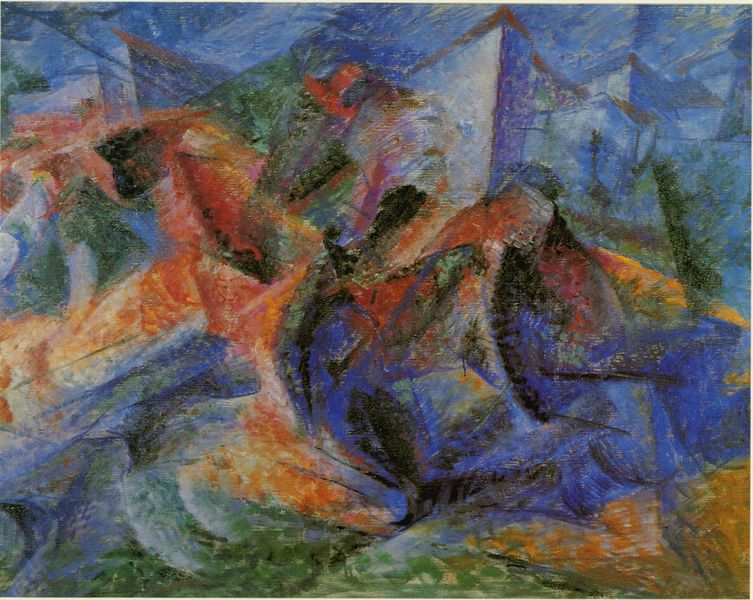
Titel: Cavallo + cavaliere + caseggatio, Pferd + Reiter + Häuser
Künstler: Umberto Boccioni
Standort: Roma
Institution: Galleria Nazionale d'Arte Moderna di Roma
Schlagwörter: baum, berg, blau, dunkel, felsen, gemälde, himmel, mann, schatten, wasser, weiß, wolken, cezanne, dreieck, gelb, grün, kubismus, kubistisch, landschaft, ocker, stadt, bewegung, braun, bunt, frau, hell, hut, licht, orange, pastell, raum, schwarz, ölbild, dach, gebäude, haus, hund, rot, schloss, tier, tiere, wiese, expressionismus, malerei, profile, falten, mensch, spitze, bild, öl, häuser, hügel, wiesen, boden, gold, spitzen, rosa, tal, pferd, pferde, reiter, turm, affe, bewegt, schweif, welle, wellen, italien, abstrakt, berge, farben, fläche, flächen, gebirge, gipfel, modern, dorf, dächer, farbe, formen, lila, violett, linien, wild, spitz, pfeife, lciht, striche, abstraktion, collage, kurven, futurismus, burg, eckig, gemalt, münchen, alpen, linie, form, täler, konturen, strich, dynamik, tupfen, franz, ecken, geometrisch, expressiv, diagonale, zeit, pyramide, kanten, geometrie, blauer reiter, klee, kandinsky, moderne kunst, unruhig, geist, affen, grundfarben, pastel, facetten, gegenstandslos, italienisch, franz marc, marc, blaue reiter, kantig, buntfarben, gebrochen, abstakt, prismen, abstrahierend, abstrakte malerei, assoziativ, mulde, energie, strichig, severini, assozitiv, getufft, hobbit, soll, was soll das sein, kristllin, schnitzartig, feder berge